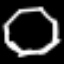
Label: octagon